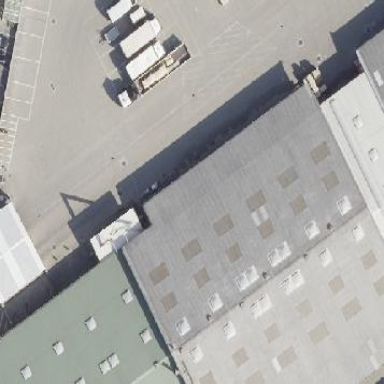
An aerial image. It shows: Close-up view of roof part of building.